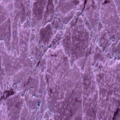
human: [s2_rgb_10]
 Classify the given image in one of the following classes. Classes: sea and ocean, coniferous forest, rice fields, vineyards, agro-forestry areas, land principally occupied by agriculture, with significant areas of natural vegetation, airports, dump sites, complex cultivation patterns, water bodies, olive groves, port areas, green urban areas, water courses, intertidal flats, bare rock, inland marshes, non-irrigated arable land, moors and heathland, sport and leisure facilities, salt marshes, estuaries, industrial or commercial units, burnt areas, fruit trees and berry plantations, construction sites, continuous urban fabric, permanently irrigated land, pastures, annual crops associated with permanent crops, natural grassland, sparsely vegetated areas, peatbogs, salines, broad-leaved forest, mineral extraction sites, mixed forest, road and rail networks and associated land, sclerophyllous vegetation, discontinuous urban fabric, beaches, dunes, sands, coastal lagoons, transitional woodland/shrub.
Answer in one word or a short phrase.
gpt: sea and ocean